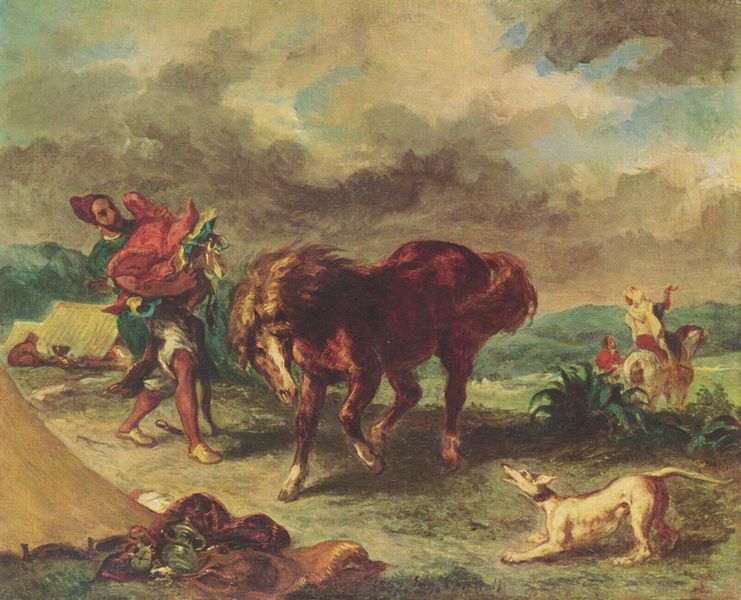
Titel: Der Marokkaner und sein Pferd
Künstler: Eugène Delacroix
Standort: Budapest
Institution: Szépmüvészeti Múzeum
Schlagwörter: angriff, berg, blau, dunkel, gemälde, gewitter, himmel, mann, schatten, weiß, wolken, aquarell, gelb, grün, landschaft, menschen, bewegung, braun, grau, hut, licht, männer, schwarz, türkis, dach, gras, haus, hund, rot, tier, tiere, weg, wiese, wolke, bart, mütze, barock, halten, kleidung, mensch, messer, tragen, öl, feld, horizont, hügel, natur, strauch, weide, wind, pfad, sträucher, wiesen, gold, stoff, stoffe, decke, pflanze, pflanzen, scheitel, genre, pferd, pferde, reiter, kanne, krug, vase, bewegt, bewölkt, blesse, hufe, mähne, reiten, sattel, schwanz, schweif, sprung, bein, düster, halsband, schuhe, hang, leer, böschung, ölgemälde, sturm, stürmisch, unwetter, wild, homme, socken, strumpf, katze, barfuss, gefäß, zigeuner, agaven, attacke, raub, bedrohlich, schimmel, hufen, fuchs, chien, jagdhund, windhund, ross, reise, nüstern, strumpfhose, kakteen, mehne, bettler, zeltlager, aufbruch, ciel, türkei, cheval, bellen, araber, zelt, zelte, lager, holzschuh, lasten, kraftvoll, nuages, wildpferd, galoppieren, proviant, überlegen, türke, falkner, knurren, braund, nichts, kläffen, oder, kämpferisch, bonnet, armer mann, kontrastreich, sachen, tente, trotzig, unterlegen, salami, zeltplane, wund, anbellen, durchgehen, enigmatisch, gebelle, gepäcke, naturhaft, satteln, collines, sattelzeug, selle, mollets, campement, babouche, babouches, frld, palefrenier